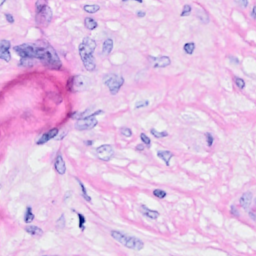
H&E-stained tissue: Breast